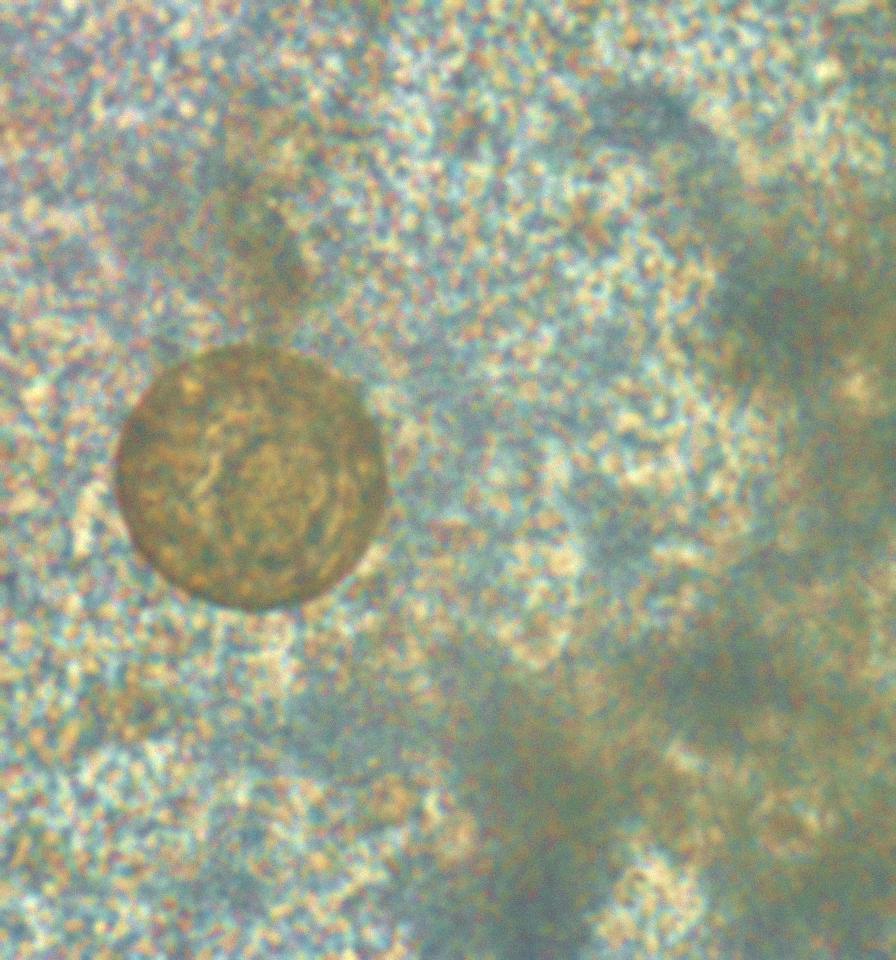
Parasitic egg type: Hymenolepis diminuta